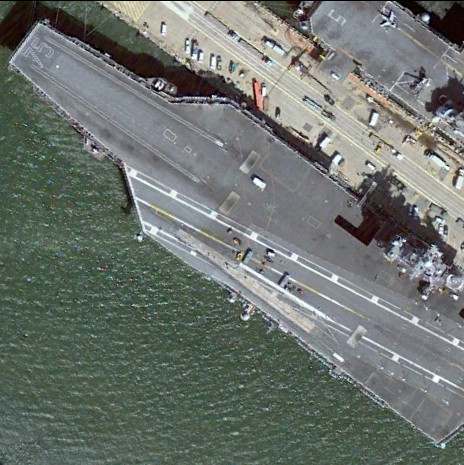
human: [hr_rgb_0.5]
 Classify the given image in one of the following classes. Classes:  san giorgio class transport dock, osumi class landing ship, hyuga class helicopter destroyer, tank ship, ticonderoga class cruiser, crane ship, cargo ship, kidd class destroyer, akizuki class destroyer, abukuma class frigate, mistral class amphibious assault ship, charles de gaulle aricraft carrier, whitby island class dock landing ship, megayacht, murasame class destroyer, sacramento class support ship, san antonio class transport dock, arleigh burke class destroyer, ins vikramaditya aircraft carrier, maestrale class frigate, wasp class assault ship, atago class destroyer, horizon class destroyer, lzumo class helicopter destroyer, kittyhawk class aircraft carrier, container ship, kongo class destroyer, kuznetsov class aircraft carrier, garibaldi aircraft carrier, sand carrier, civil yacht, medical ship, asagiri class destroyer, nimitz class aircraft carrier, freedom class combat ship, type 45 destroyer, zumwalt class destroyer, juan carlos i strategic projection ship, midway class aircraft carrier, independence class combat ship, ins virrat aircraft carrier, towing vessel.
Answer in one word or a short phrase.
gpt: Nimitz class aircraft carrier